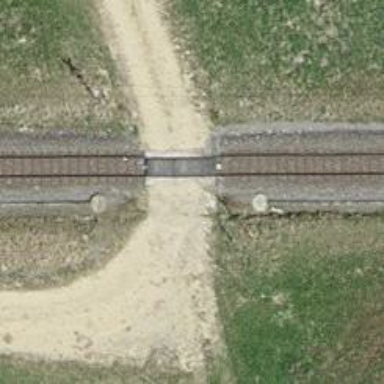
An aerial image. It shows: Railway level crossing.